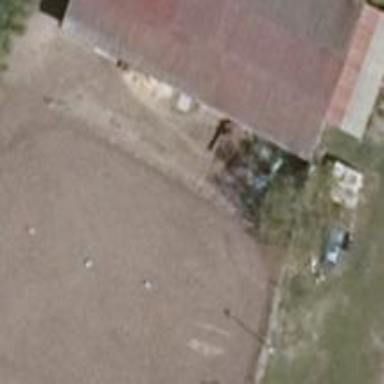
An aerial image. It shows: Farmyard area.